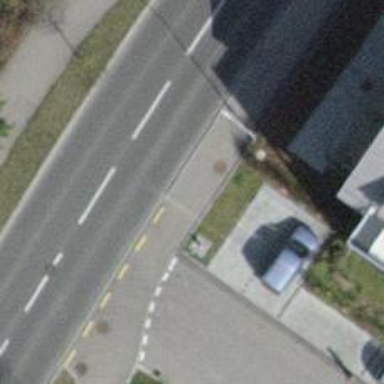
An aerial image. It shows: Asphalt path that serves as sidewalk.